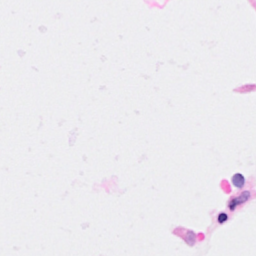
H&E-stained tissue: Breast